Current action and preconditions to check: trajectory_clear

Your task: For each precondition in the list above, predict whether it will hold at this action.

Consider the current scene as observed from the mobile robot's camera, and analyze the predicted future states of all dynamic agents (e.g., people, animals, vehicles, or any moving entities) within the NEXT SECOND.

IMPORTANT: Only answer "very likely" if you are absolutely certain—based on strong, clear evidence—that a dynamic agent will violate the precondition in the predicted future state. Do NOT answer "very likely" for unlikely, ambiguous, or low-probability risks.

Ask yourself for each precondition: Is there a high probability, with clear and convincing evidence, that the predicted future states of any dynamic agent will interfere with the predicted future state of the currently executing action within the NEXT SECOND, causing that precondition to fail?

Assess the risk level based on these predictions. Use "likely" or "very likely" if motions create a clear risk of interference.

Use "neutral" or "improbable" if agents are nearby but their predicted paths are clearly diverging or non-conflicting.

Failure Risk Categories: "very improbable", "improbable", "neutral", "likely", "very likely"

Answer Format: Output ONLY the probability_of_failure value from these categories: "very improbable", "improbable", "neutral", "likely", "very likely"

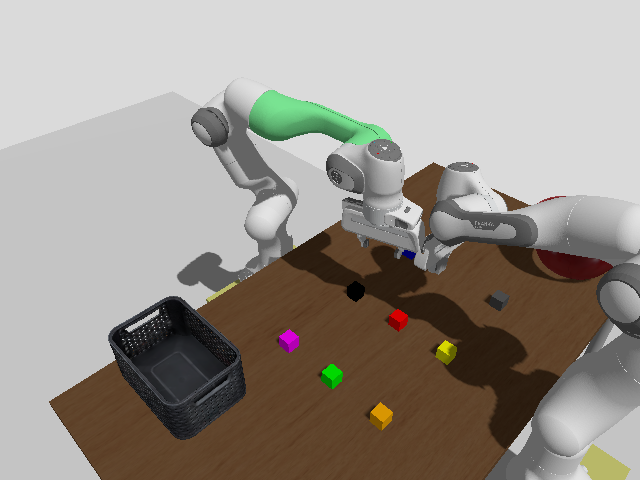

Answer: likely